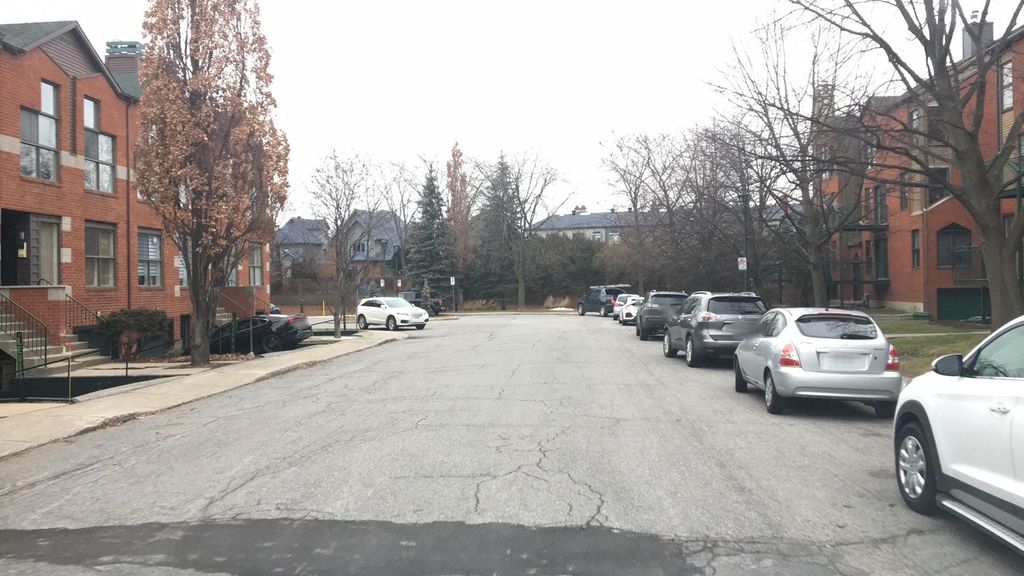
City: montreal